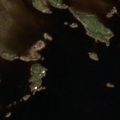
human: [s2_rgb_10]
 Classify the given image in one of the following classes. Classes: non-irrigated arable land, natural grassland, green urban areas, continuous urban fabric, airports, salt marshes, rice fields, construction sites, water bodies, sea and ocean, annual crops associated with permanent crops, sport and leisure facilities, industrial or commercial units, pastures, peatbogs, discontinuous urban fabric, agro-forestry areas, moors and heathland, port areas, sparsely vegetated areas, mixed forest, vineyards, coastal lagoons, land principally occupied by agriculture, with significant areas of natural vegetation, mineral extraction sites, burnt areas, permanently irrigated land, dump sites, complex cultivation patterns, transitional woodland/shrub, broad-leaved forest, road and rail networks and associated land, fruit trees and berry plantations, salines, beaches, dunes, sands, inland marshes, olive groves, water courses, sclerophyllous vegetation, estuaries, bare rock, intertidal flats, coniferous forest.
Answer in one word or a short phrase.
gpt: sea and ocean